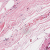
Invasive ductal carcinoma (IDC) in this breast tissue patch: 0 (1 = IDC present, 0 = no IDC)